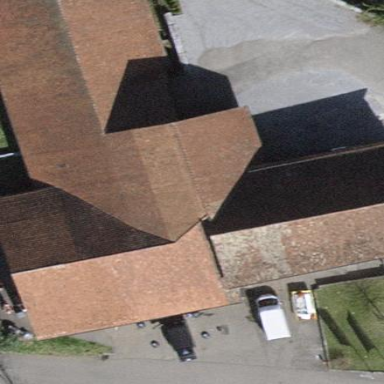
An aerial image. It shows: Building with tiled roof.